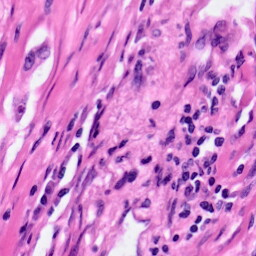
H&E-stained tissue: Pancreatic